Brain MRI, t1w sequence, axial 2D slice.
Patient: age 31, sex M, weight 80 kg, height 1.78 m
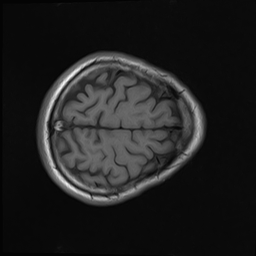